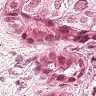
Metastatic tissue present: yes